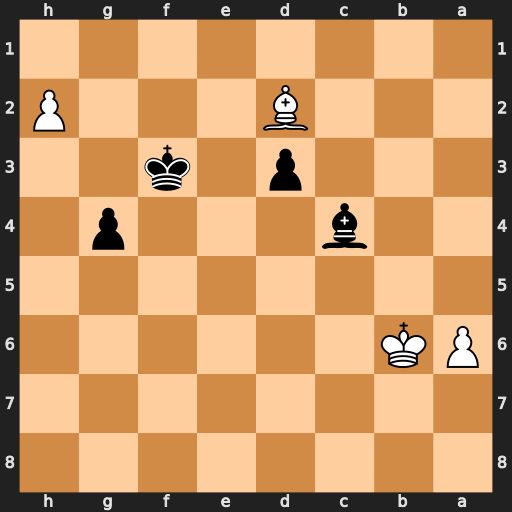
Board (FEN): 8/8/PK6/8/2b3p1/3p1k2/3B3P/8
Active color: b
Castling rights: -
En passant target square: -
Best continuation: Bxa6 Kxa6 Ke2 Bf4 d2